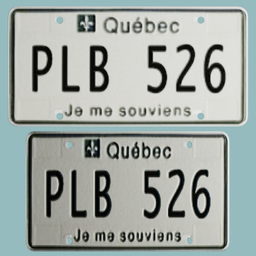
Label: mechanical